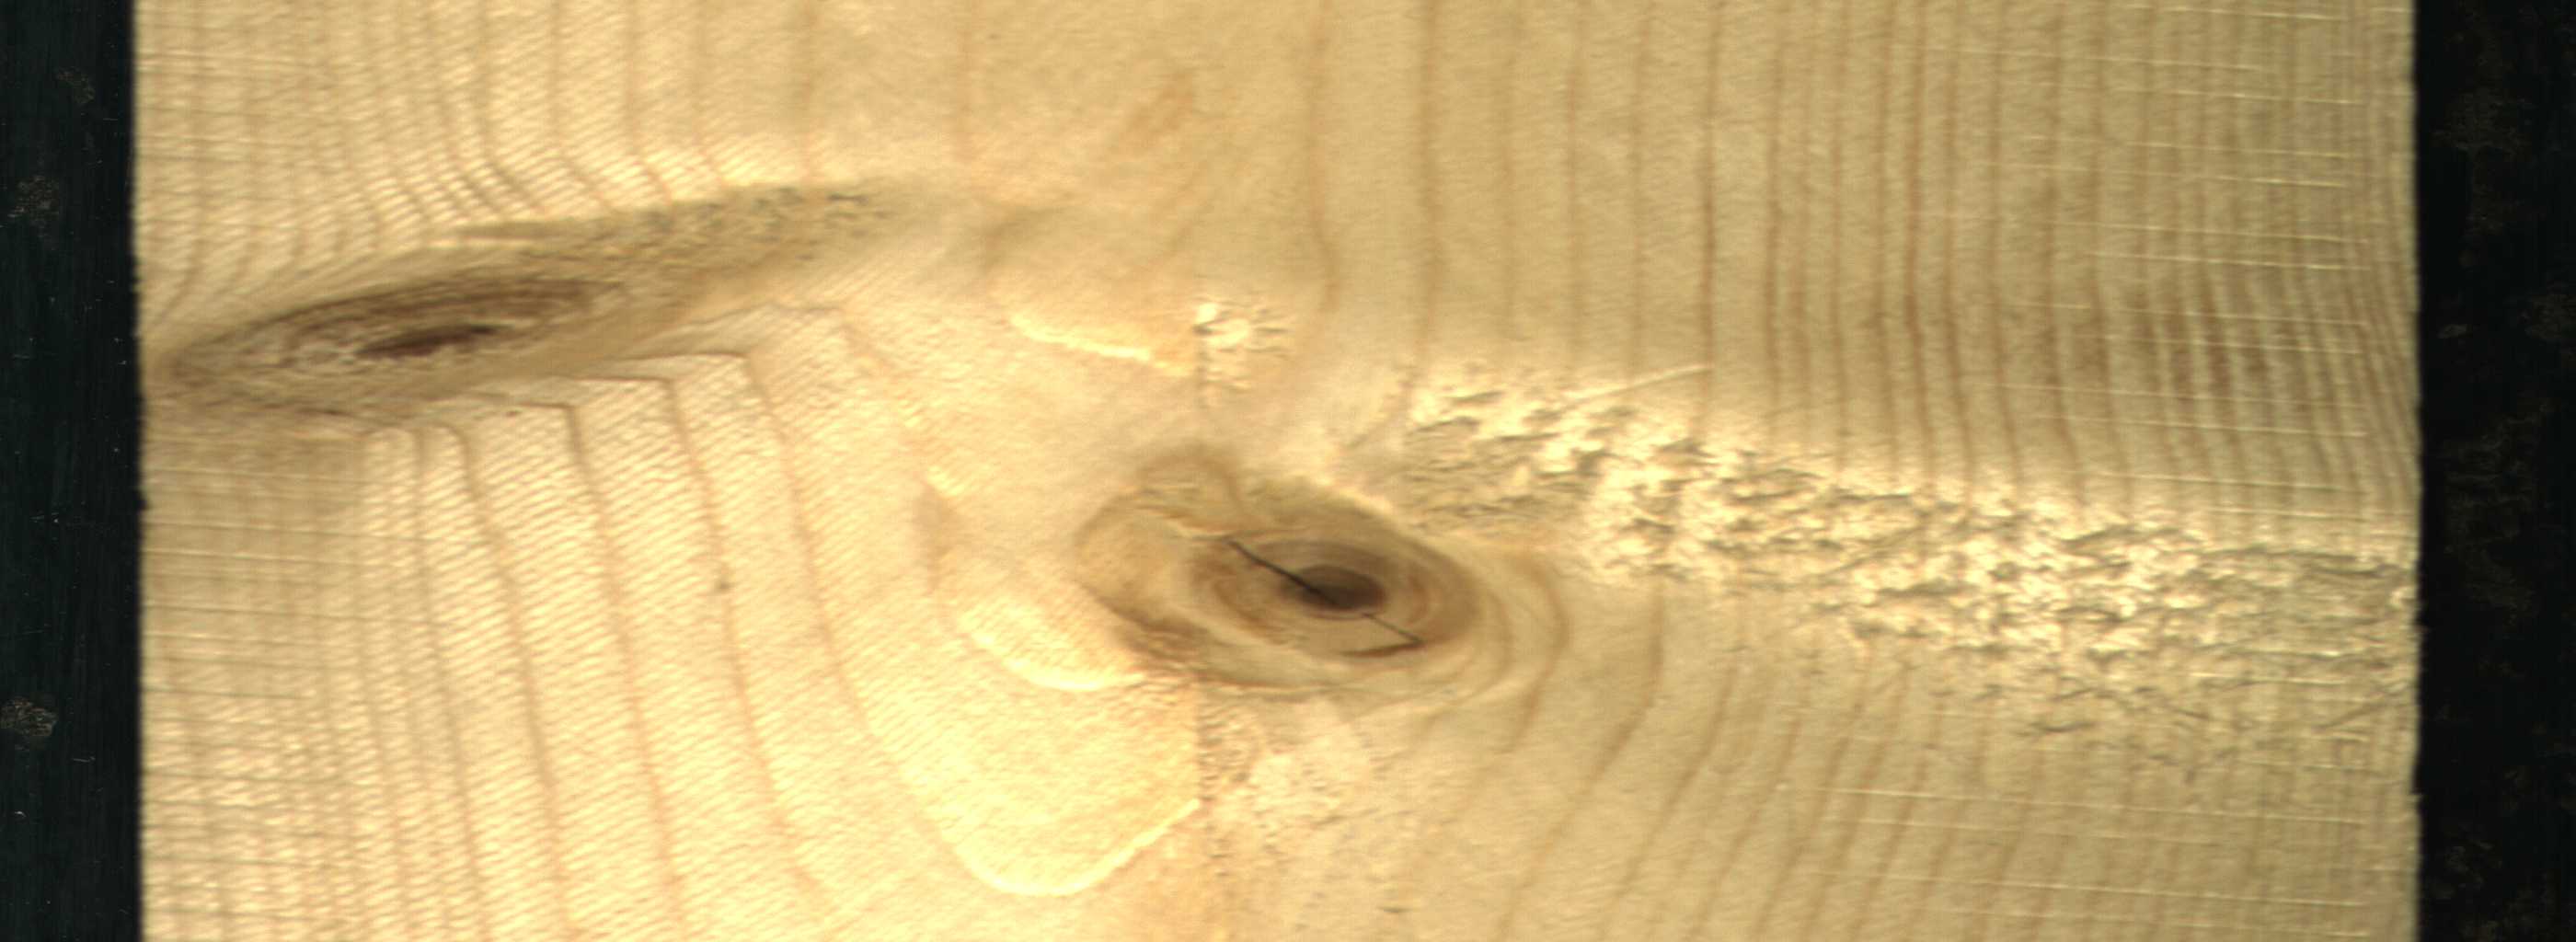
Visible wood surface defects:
knot_with_crack
Live_Knot